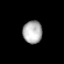
Tissue: prostate
Cell type: Fibroblasts
Senescence score: 0.6879
Nuclear area (px): 429
Mean DAPI intensity: 176.277